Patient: sex F, age 56
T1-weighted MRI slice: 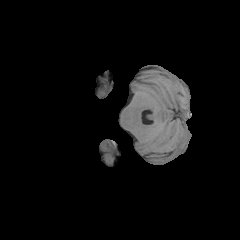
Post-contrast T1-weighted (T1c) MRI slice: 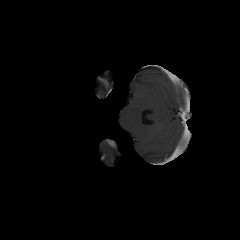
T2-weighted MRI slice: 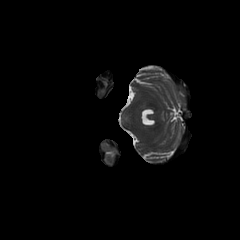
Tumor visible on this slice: no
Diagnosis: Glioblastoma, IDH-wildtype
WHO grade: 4